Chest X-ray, PA view. Patient: 30 years old, sex F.
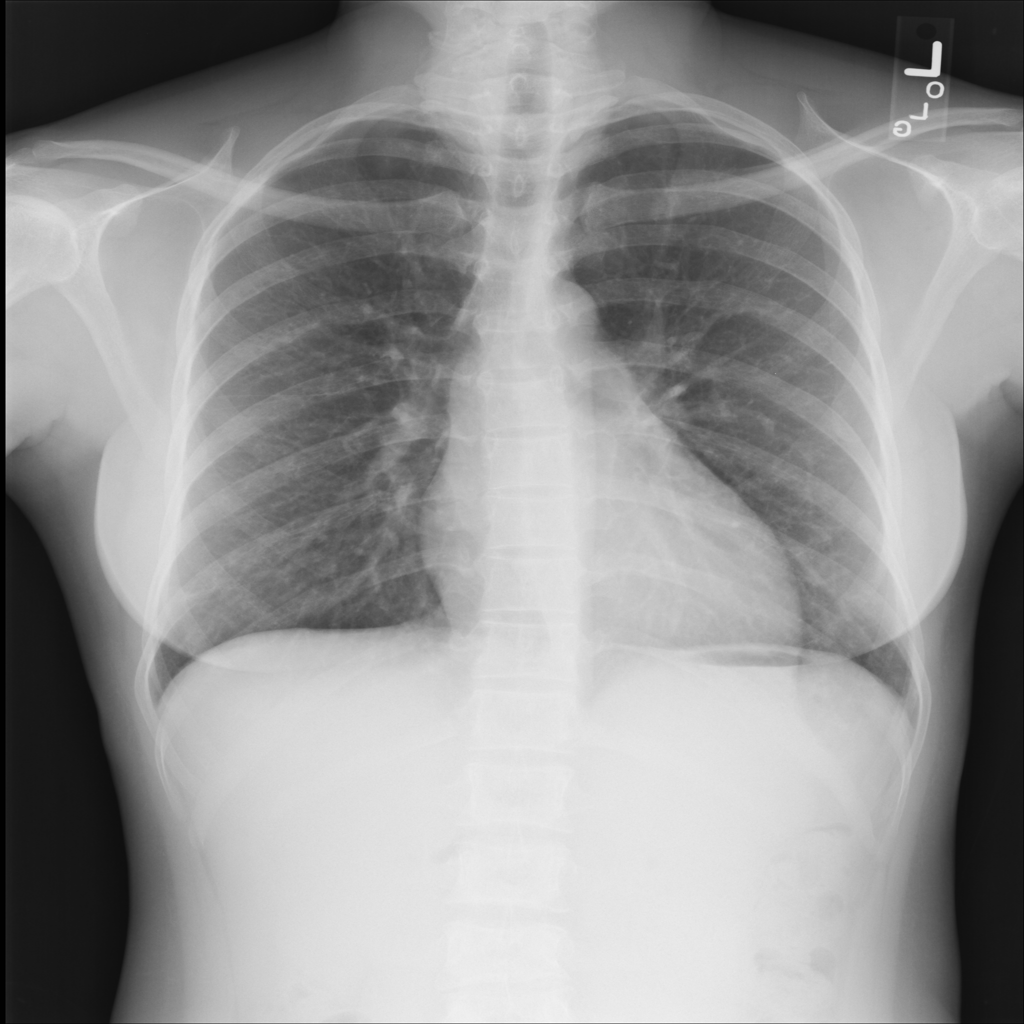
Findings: No Finding